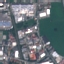
Label: Industrial